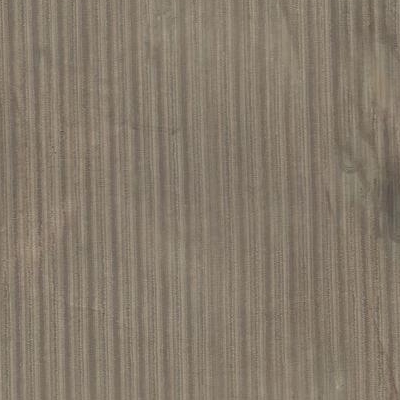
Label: Field